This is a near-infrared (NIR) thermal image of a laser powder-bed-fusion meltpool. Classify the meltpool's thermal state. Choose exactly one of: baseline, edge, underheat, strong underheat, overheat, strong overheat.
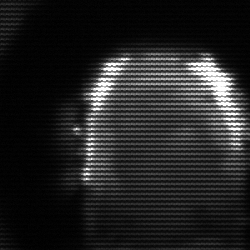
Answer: baseline